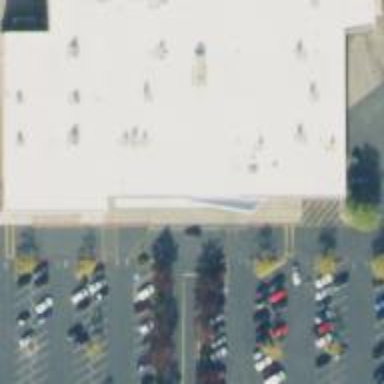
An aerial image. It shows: Commercial building.